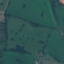
Land use / land cover class: Pasture